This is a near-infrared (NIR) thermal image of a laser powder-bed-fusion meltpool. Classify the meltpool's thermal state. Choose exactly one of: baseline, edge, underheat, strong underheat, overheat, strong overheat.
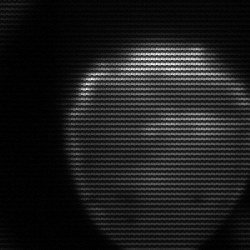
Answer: edge